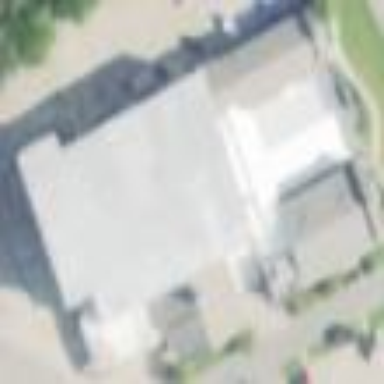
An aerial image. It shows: Building serving as place of worship.